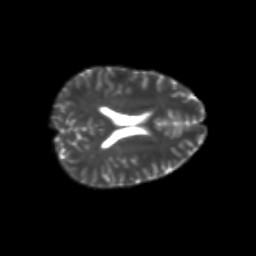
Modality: T2w
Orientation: axial
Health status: healthy
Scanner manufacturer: philips
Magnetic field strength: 3 T
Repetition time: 6.964 s
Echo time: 0.092 s